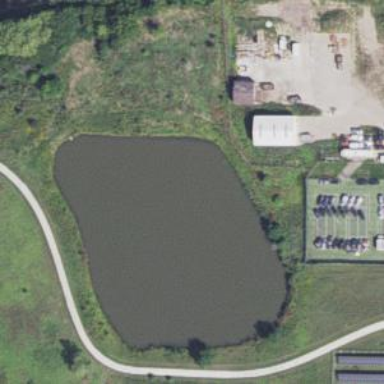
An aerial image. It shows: Pond surrounded by natural water.